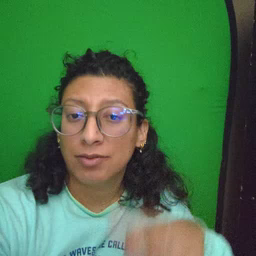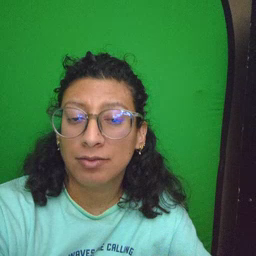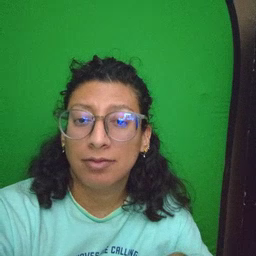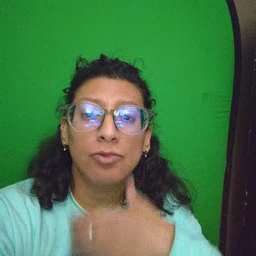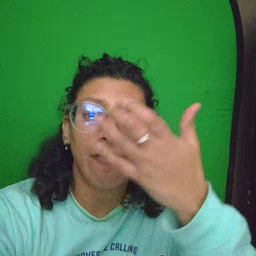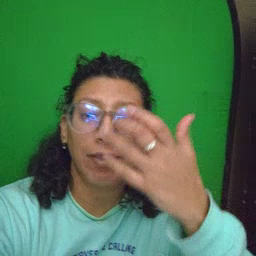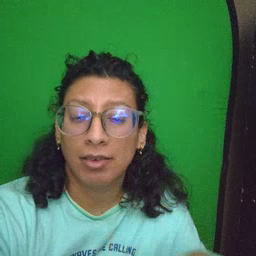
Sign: giraffe